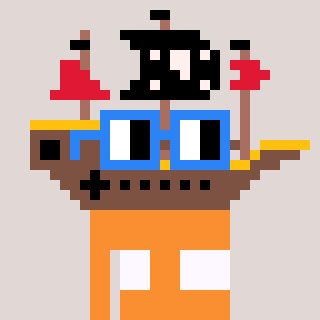
a pixel art character with square blue glasses, a pirateship-shaped head and a orange-colored body on a warm background